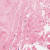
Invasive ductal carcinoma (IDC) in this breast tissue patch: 0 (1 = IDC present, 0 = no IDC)